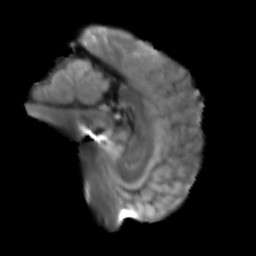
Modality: T2w
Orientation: sagittal
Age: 35
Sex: male
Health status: healthy
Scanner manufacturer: siemens
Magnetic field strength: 3 T
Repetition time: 3.6 s
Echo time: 0.092 s